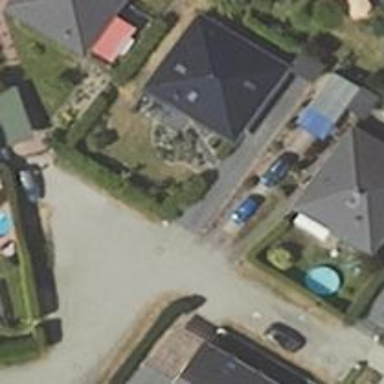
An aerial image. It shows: Living street.